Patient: sex M, age 64
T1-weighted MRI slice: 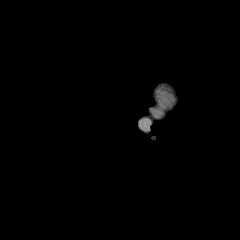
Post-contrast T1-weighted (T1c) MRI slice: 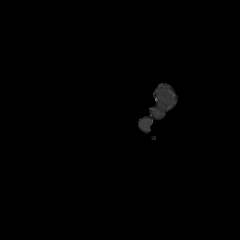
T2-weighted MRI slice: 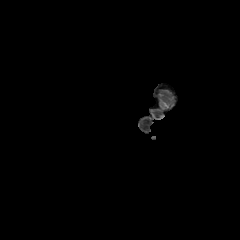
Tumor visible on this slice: no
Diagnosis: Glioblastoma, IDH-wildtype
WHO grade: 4